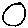
Label: circle